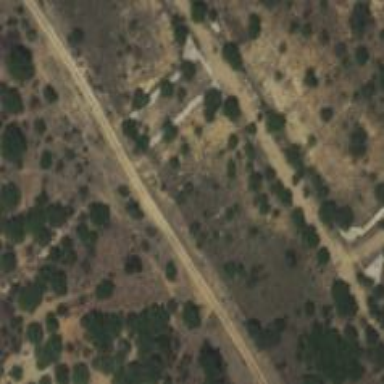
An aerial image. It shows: Service road.